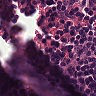
Metastatic tissue present: no